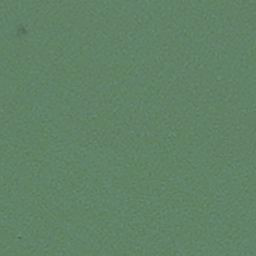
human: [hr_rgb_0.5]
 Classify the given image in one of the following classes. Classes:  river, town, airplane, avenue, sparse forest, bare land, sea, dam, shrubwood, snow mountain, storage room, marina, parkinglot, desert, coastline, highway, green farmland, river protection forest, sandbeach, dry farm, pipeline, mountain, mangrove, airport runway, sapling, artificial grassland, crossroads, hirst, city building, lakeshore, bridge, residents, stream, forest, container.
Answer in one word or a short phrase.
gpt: sea